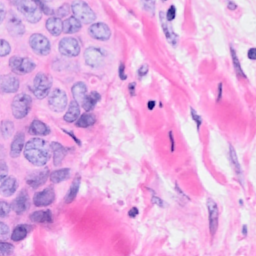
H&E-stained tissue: Breast